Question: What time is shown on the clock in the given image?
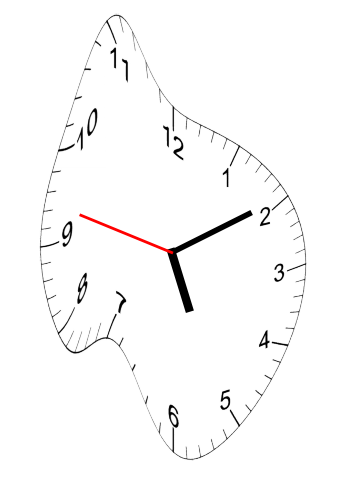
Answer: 05:09:47